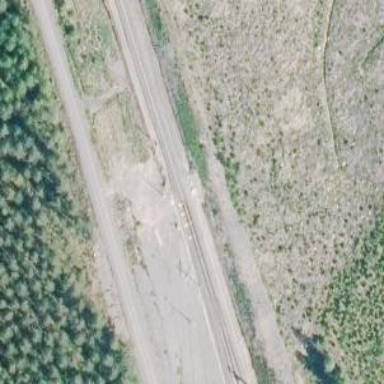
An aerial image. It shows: Continuous rail railway with electrified contact line.